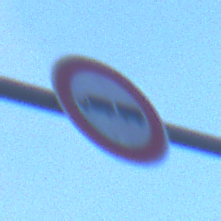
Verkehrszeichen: VerbotLastkraftwagenMitAnhaenger
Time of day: Dawn
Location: Outdoor (Urban)
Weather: PartlyCloudy
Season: NotSpecified
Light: Natural